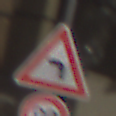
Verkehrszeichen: KurveLinks
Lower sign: Geschwindigkeit80
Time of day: MorningAfternoon
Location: Outdoor (Urban)
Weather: PartlyCloudy
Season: NotSpecified
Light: Natural